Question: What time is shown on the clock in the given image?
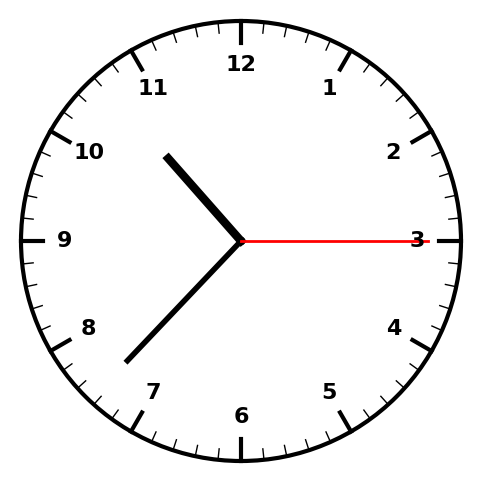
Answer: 10:37:15